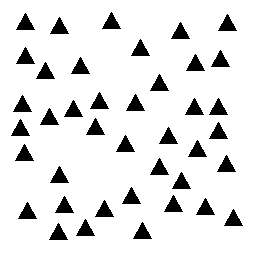
Squares: 0
Triangles: 40
Stars: 0
Total shapes: 40